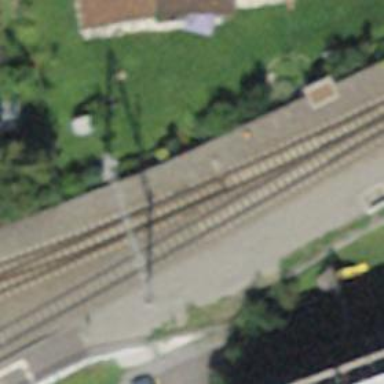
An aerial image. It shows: Railway switch.